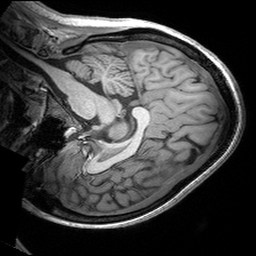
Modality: T1w
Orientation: sagittal
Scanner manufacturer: siemens
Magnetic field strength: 3 T
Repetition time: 2.53 s
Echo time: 0.00299 s